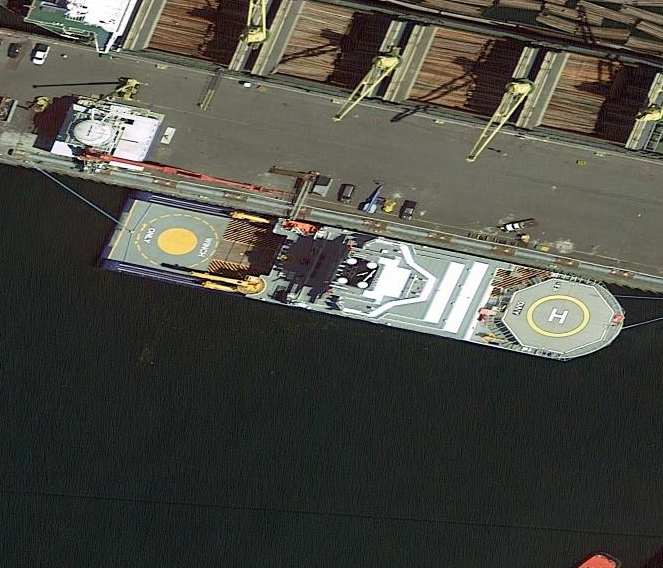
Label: Cargo_ship